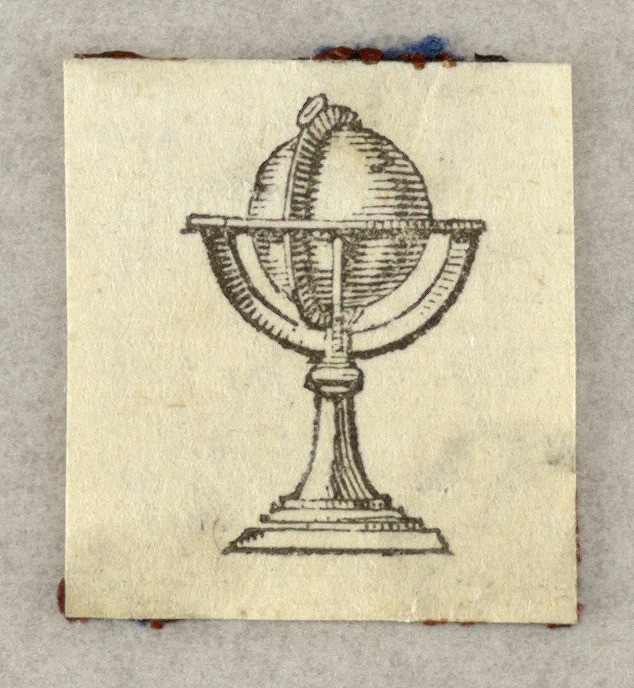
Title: Wood engraving. Vignette.
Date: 1800–1830
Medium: Etching and engraving
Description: A globe.